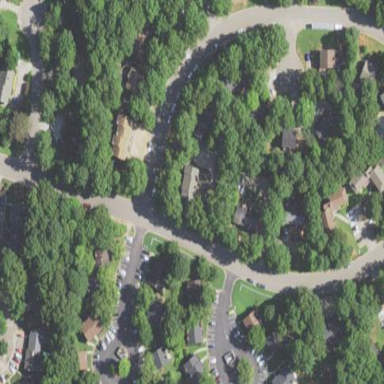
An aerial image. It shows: Residential area within neighborhood.